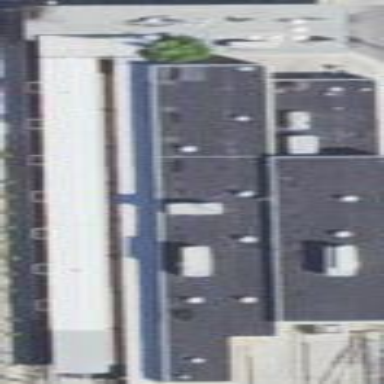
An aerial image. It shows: Train station building.